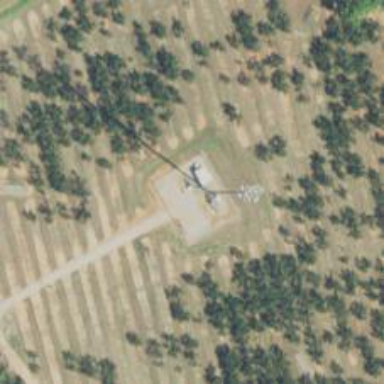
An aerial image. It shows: Communication mast tower.